Question: In a sample program I did for studying MVC, I have a doubt. The code below is my sample.
'''
public class Student
{
public string Name { get; set; }
public string Age { get; set; }
public string Place { get; set; }
}
'''
'''
@model MyTestMVCApp.Models.Student
@{
ViewBag.Title = "ViewOne";
}
@using (Html.BeginForm())
{
<table style="border-color:Black;">
<tr>
<td>Name</td><td>Age</td><td>Place</td>
</tr>
</table>
<label>Enter Name : </label>
@Html.TextBoxFor(model => model.Name, new { name = "name"});
<input name="submit" type="submit" id="btnStart" class="button" value="Start Filling Details" />
}
'''
'''
@model MyTestMVCApp.Models.Student
@{
ViewBag.Title = "ViewTwo";
}
@using (Html.BeginForm("ViewTwo", "MyView"))
{
<table style="border-color:Black;">
<tr>
<td>Name</td><td>Age</td><td>Place</td>
</tr>
<tr>
<td>@Model.Name</td><td>@Model.Age</td><td>@Model.Place</td>
</tr>
</table>
<label>Enter Age : </label>
@Html.TextBoxFor(model => model.Age, new { name = "age" });
<input name="submit" type="submit" id="btnNext" class="button" value="Next" />
}
'''
'''
public class MyViewController : Controller
{
public ActionResult ViewOne()
{
Student student = new Student();
return View(student);
}
[HttpPost]
public ActionResult ViewOne(Student student) // When comes here student contains value in name that I input.
{
return View("ViewTwo", student);
//return RedirectToAction("ViewTwo",student);
}
[HttpPost]
public ActionResult ViewTwo(Student student) // But here the name in student cleared and only age is there.
{
return View("ViewThree", student);
//return RedirectToAction("ViewThree", student);
}
}
'''

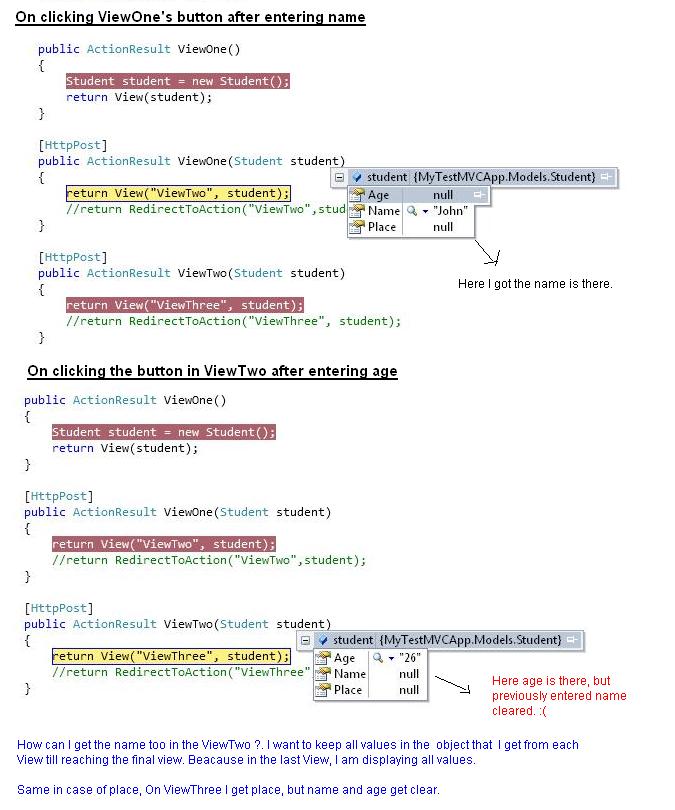
Answer: Modify your view two like this:
'''
@using (Html.BeginForm("ViewTwo", "MyView"))
{
<table style="border-color:Black;">
<tr>
<td>Name</td><td>Age</td><td>Place</td></tr>
<tr>
<td>@Model.Name</td><td>@Model.Age</td><td>@Model.Place</td>
</tr>
</table>
<label>Enter Age : </label>
@Html.TextBoxFor(model => model.Age, new { name = "age" });
<input name="submit" type="submit" id="btnNext" class="button" value="Next" />
@Html.HiddenFor(model => model.Name);
}
'''
Add '@Html.HiddenFor(model => model.Name);'
In your view three, you have to add both '@Html.HiddenFor(model => model.Name);' and '@Html.HiddenFor(model => model.Age);'